Interaction volume radius: 5 \u00c5
Interaction volume height: 10 \u00c5
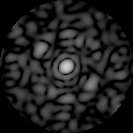
Disorder parameter: 0.6751